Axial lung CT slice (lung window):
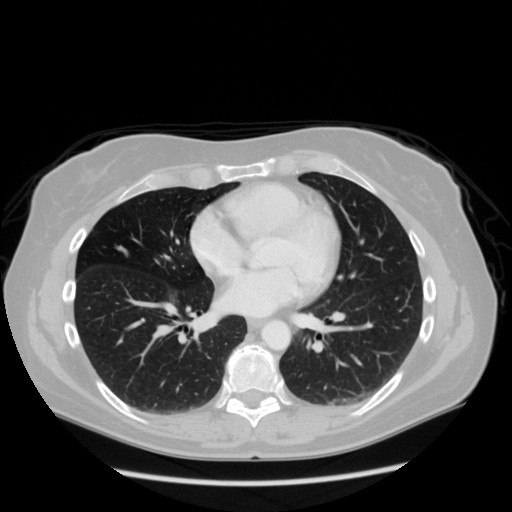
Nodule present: no